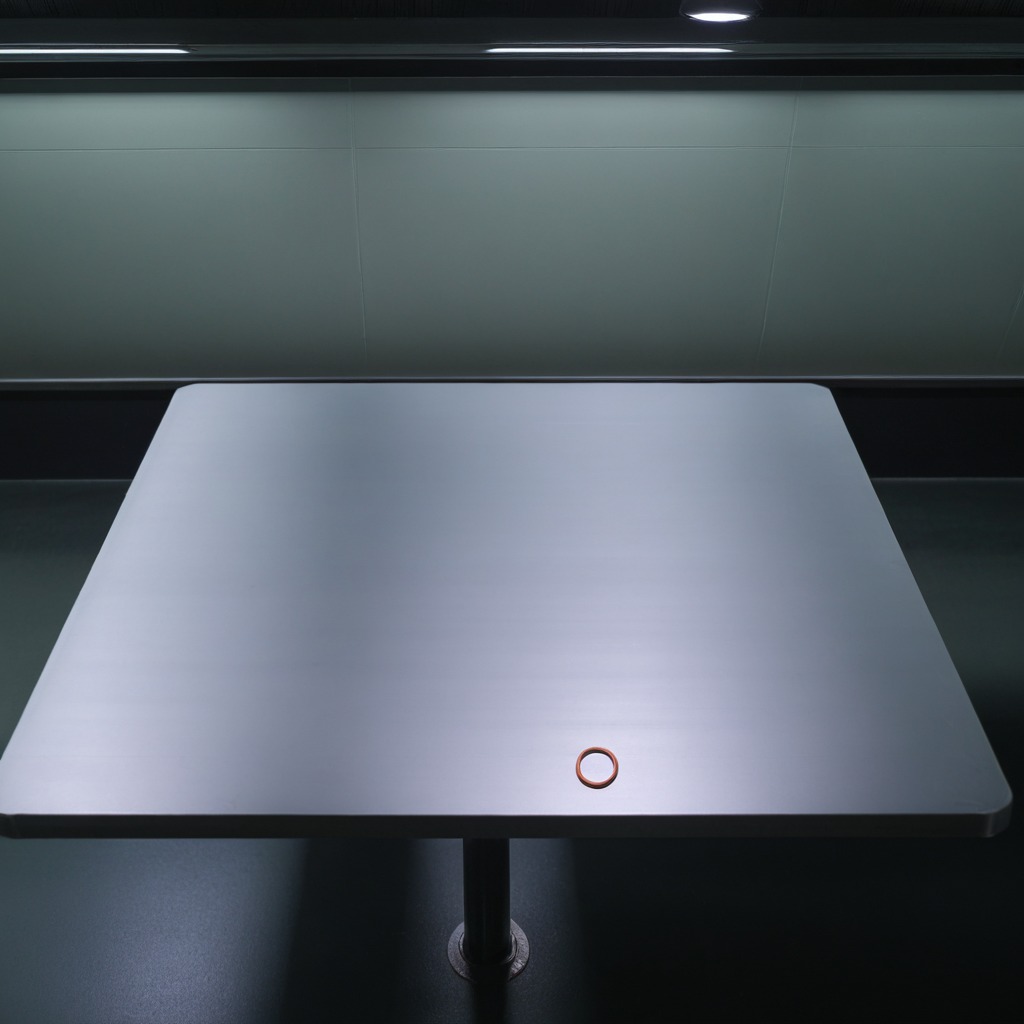
A rubber O-ring is lying on the clean empty table in a railway signal maintenance room.